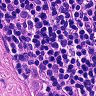
Metastatic tissue present: no